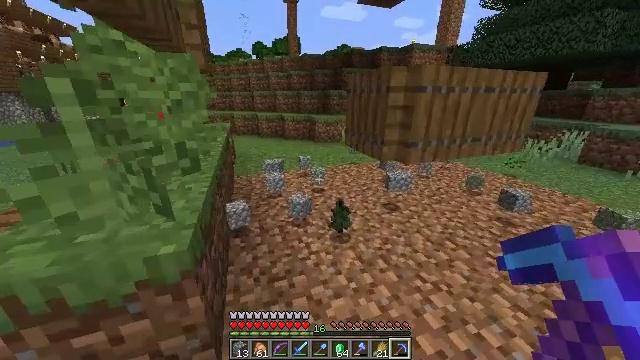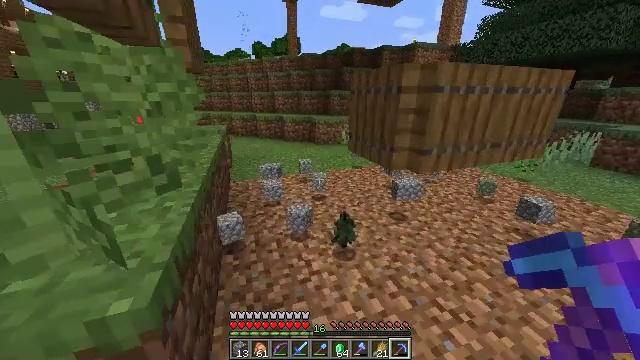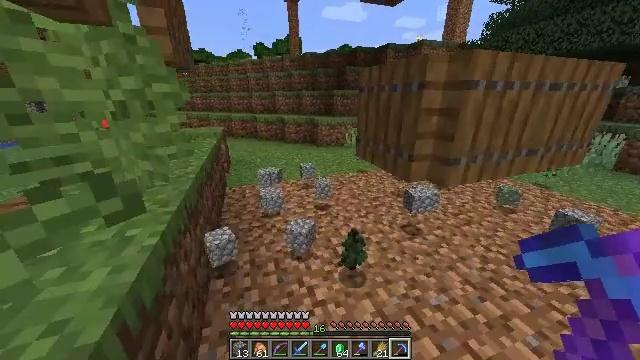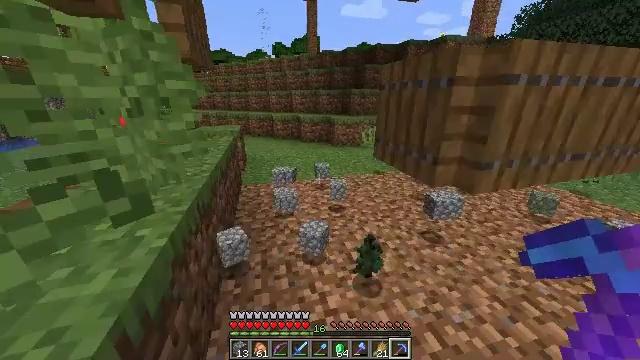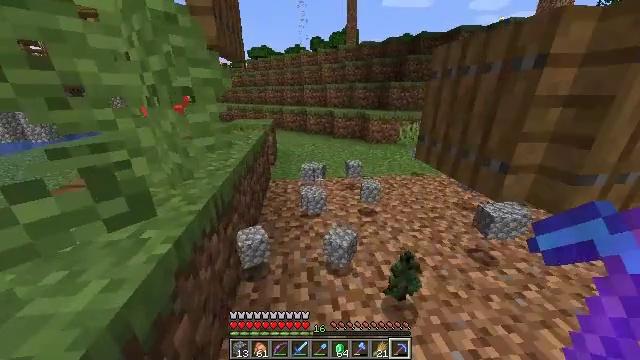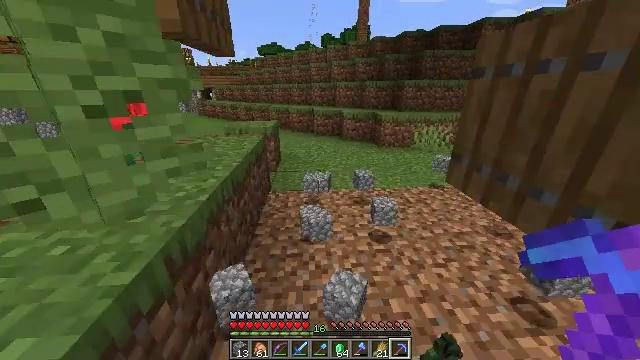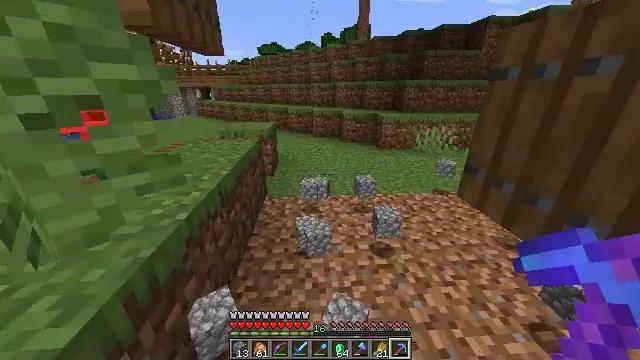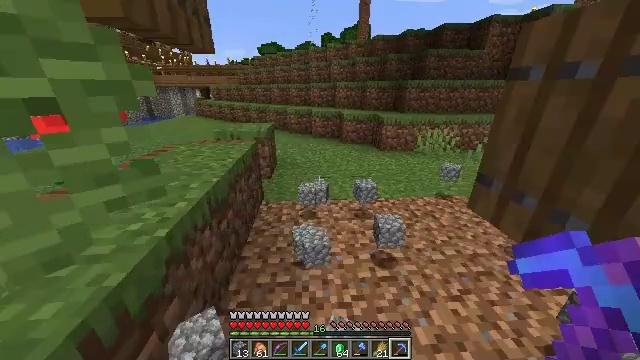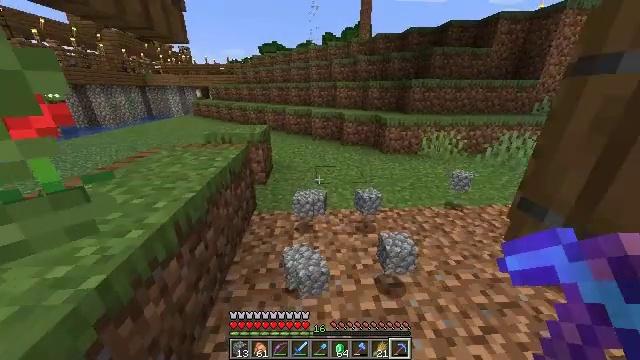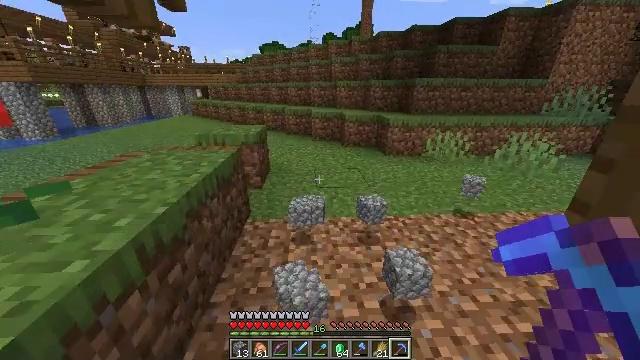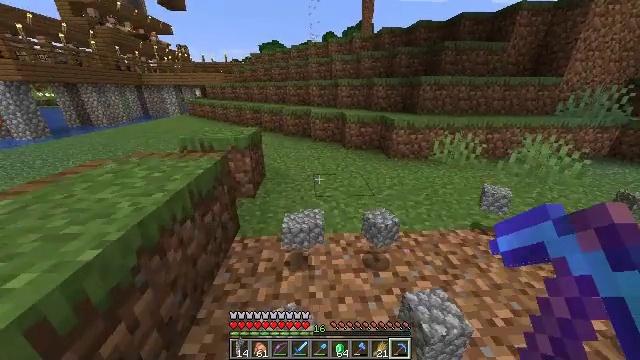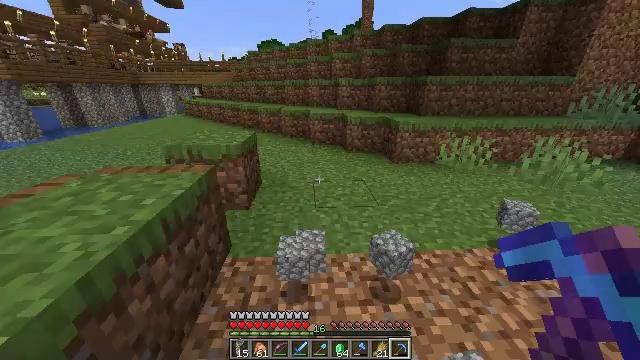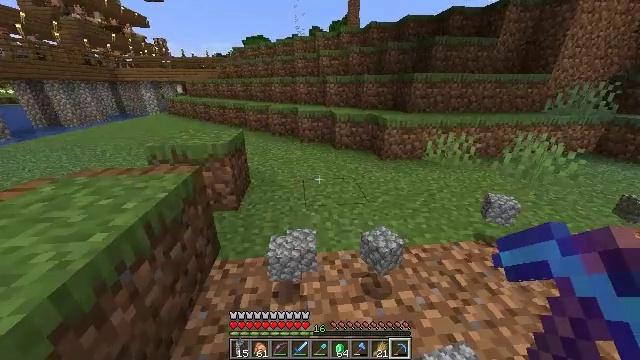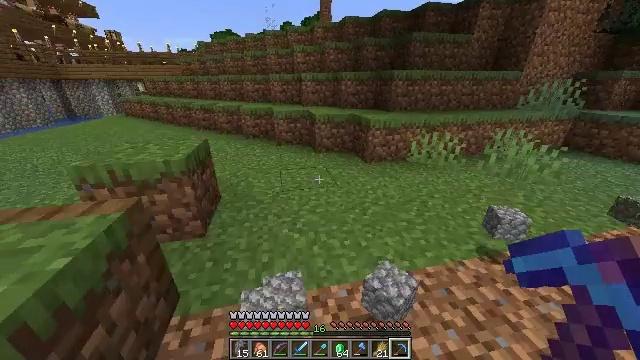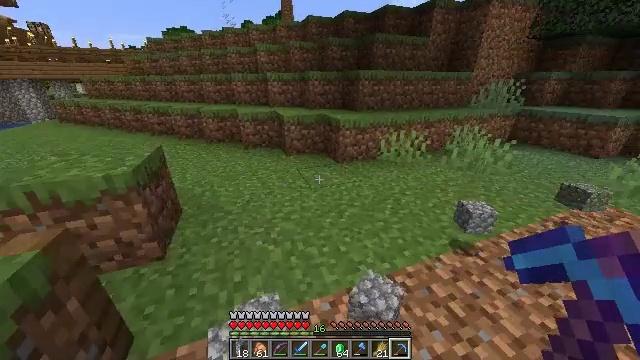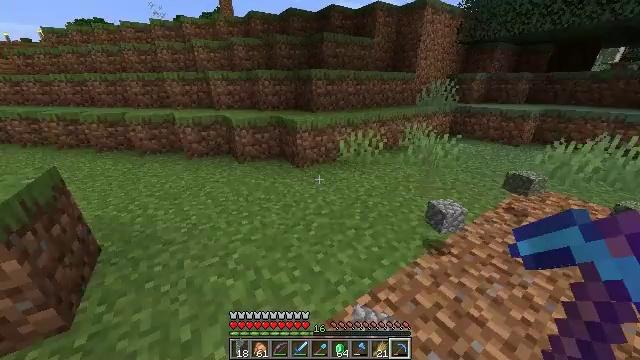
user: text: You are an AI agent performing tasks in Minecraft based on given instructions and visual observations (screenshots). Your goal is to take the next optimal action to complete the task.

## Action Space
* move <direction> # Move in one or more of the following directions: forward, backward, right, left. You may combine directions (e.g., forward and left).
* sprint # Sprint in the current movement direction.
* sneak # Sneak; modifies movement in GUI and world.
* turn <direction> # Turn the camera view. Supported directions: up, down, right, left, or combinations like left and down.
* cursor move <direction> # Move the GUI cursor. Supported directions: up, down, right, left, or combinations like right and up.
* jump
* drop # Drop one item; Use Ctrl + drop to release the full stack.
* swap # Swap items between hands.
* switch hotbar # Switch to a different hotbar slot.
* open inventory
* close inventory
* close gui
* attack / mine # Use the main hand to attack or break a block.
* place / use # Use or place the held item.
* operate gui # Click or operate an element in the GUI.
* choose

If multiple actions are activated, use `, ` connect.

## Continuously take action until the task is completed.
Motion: motion action
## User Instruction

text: Drop an ink sac.
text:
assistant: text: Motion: move forward, sprint
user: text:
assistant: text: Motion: move forward
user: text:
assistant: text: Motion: move forward, turn left
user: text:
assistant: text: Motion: move forward, turn left and down
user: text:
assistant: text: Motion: move forward, sprint, turn left
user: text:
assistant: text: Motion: move forward, sprint
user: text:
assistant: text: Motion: move forward, sprint
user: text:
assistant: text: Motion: move forward
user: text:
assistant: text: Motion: move forward
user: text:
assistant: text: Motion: move forward
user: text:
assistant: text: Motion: move forward, sprint
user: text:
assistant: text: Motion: move forward, sprint, turn right
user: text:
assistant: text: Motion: move forward, sprint, turn right
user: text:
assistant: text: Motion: move forward, sprint, turn right
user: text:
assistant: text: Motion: move forward, turn right
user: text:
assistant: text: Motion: move forward, turn right
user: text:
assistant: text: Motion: move forward, turn right
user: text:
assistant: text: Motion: move forward, sprint, turn right
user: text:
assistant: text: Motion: move forward, sprint, turn right
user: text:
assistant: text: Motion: move forward, sprint, turn right
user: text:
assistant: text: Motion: move forward, sprint, turn right
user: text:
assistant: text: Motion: move forward, turn right
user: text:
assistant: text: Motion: move forward, turn right
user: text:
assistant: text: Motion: move forward, sprint
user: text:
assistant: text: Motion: move forward, sprint
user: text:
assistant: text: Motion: move forward, sprint
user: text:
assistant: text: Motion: move forward, sprint
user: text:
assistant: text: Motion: move forward
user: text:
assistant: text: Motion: move forward
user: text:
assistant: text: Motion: move forward, turn right